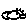
Label: cloud